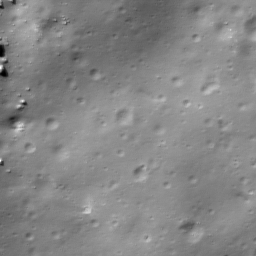
Host type: background_regolith
Lunar coordinates: latitude nan, longitude nan